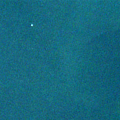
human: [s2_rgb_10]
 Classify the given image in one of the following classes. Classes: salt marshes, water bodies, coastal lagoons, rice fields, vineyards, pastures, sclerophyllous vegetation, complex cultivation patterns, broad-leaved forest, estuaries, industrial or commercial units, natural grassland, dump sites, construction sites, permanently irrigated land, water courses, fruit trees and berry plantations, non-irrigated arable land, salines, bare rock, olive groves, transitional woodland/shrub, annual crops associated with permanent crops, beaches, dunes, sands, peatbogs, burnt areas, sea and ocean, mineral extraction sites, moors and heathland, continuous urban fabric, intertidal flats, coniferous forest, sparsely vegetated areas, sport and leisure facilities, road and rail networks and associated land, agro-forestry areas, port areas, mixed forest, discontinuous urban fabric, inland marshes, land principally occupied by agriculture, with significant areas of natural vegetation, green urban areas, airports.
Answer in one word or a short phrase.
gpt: sea and ocean